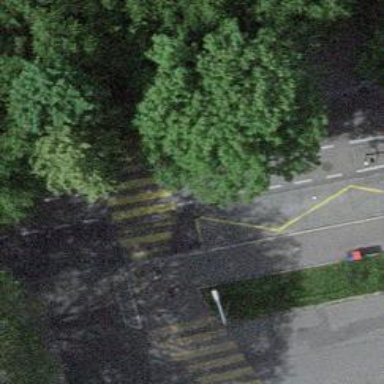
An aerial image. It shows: Asphalt footway with marked crossing equipped with traffic signals.